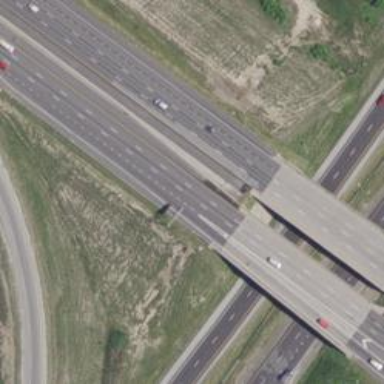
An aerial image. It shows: Motorway with embankment.